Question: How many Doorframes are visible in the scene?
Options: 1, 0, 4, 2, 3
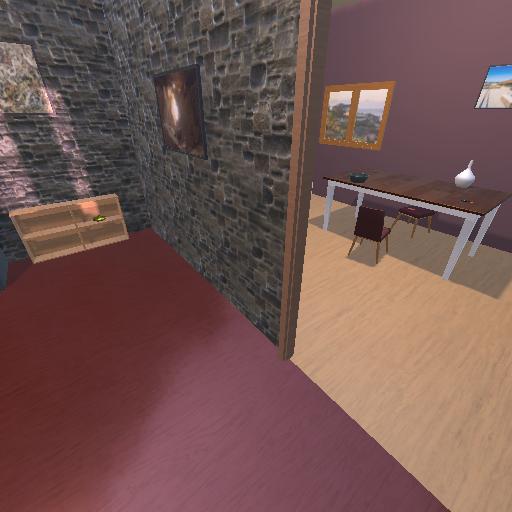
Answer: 1